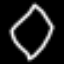
Label: diamond